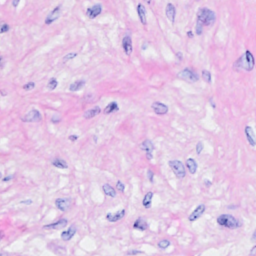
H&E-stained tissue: Breast